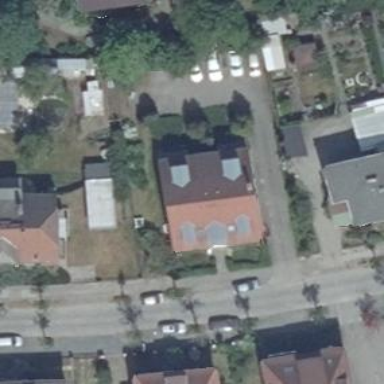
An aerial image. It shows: Gabled house with roof made of roof tiles. The roof is oriented across the building and the house is painted white.